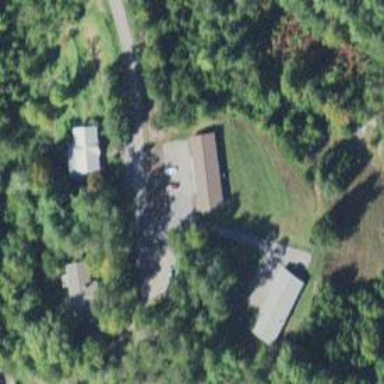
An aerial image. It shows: Driveway.